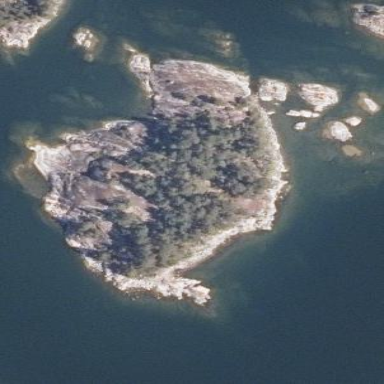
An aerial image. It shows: Islet along the coastline.